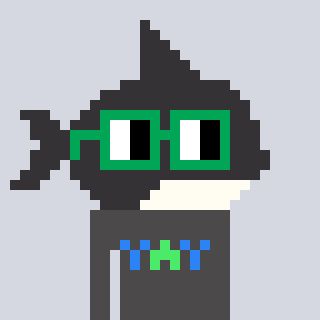
a pixel art character with square green glasses, a orca-shaped head and a grayscale-colored body on a cool background